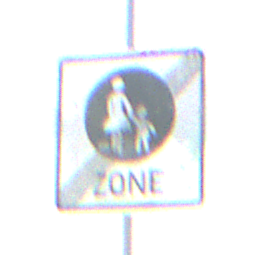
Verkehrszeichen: EndeFussgaengerzone
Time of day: MorningAfternoon
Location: Outdoor (Suburban)
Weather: PartlyCloudy
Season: NotSpecified
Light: Natural